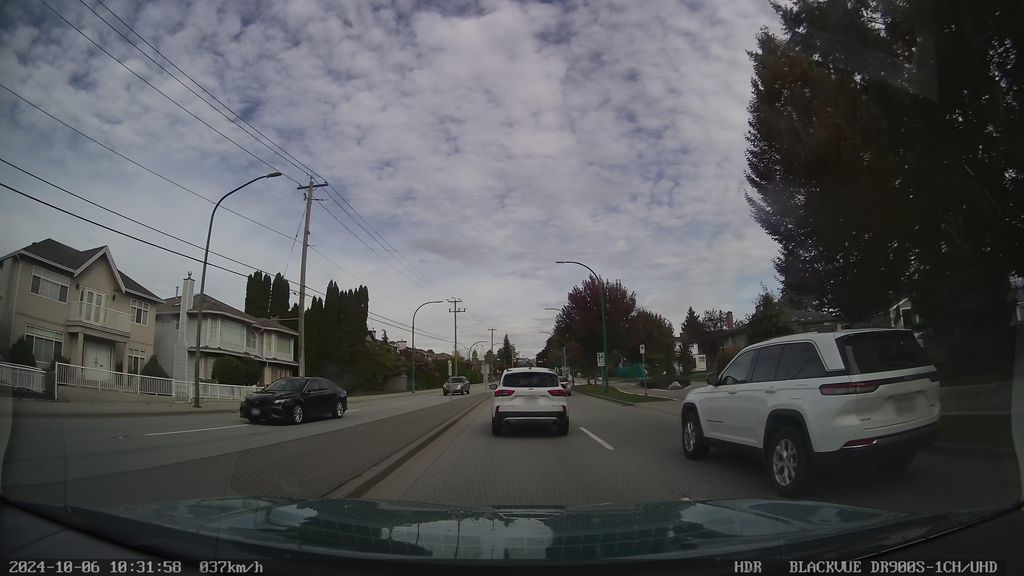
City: vancouver